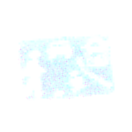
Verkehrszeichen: BeginnVerkehrsberuhigterBereich
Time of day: SunriseSunset
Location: Outdoor (Urban)
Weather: Clear
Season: NotSpecified
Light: Natural